You are looking at the short-time Fourier spectrogram of a rotating shaft's vibration signal. Based on the visible evidence, which rotor condition applies: normal, misalignment, unbalance, looseness?
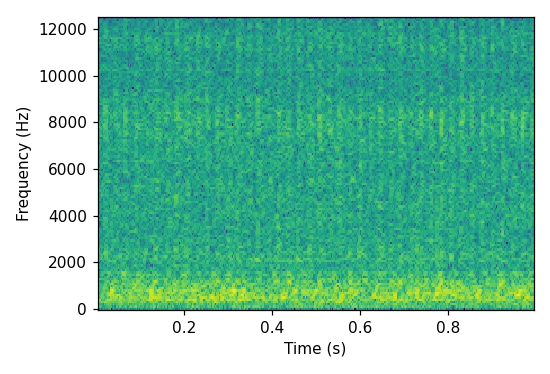
Answer: misalignment